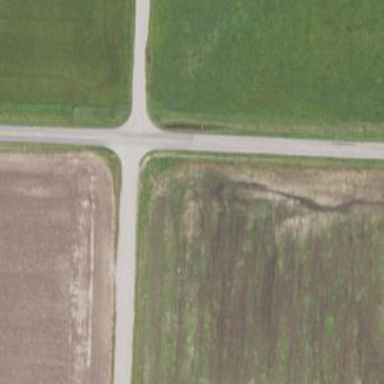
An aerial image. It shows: Tertiary road.